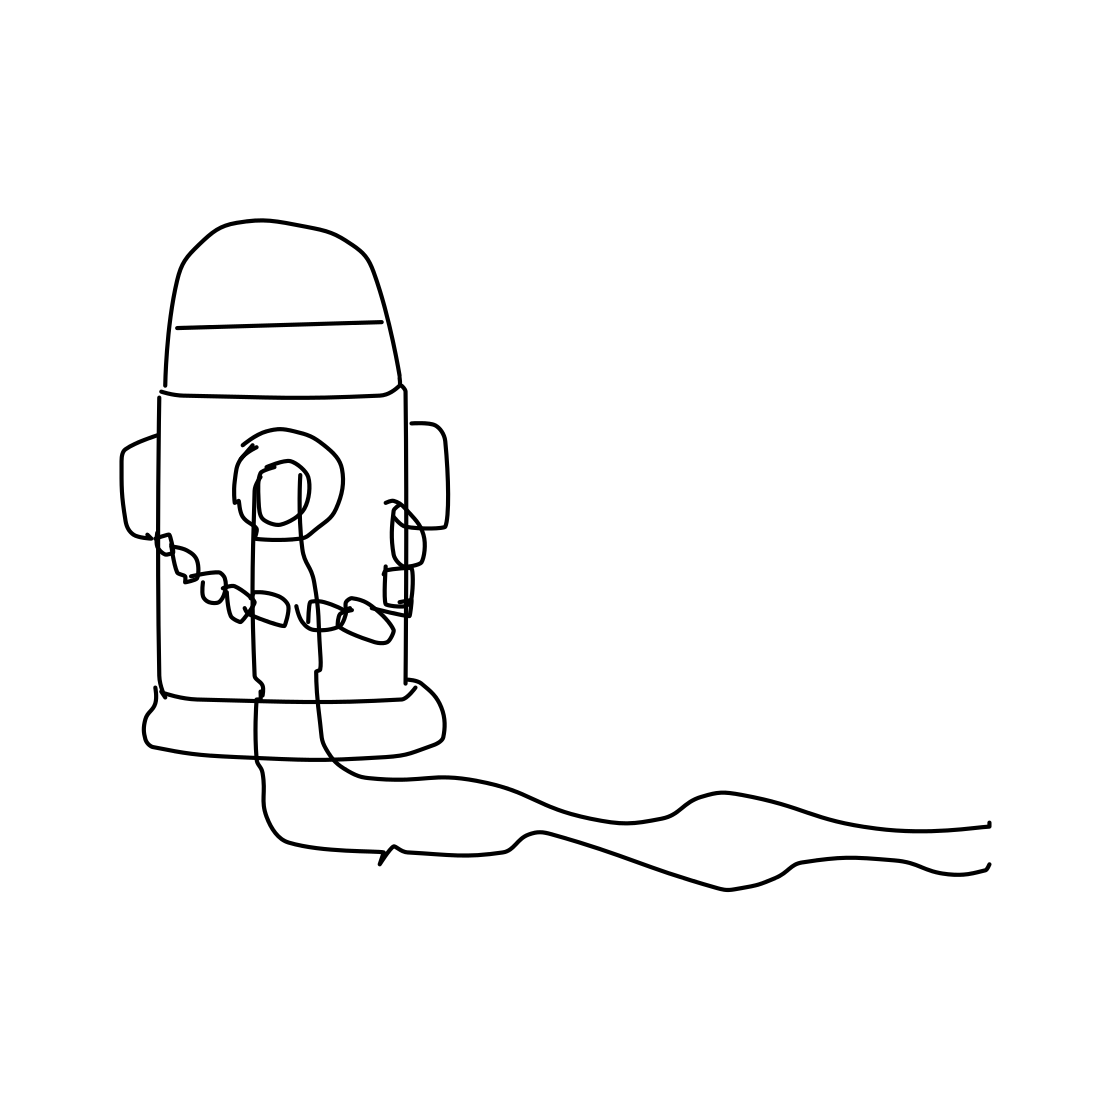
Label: fire hydrant